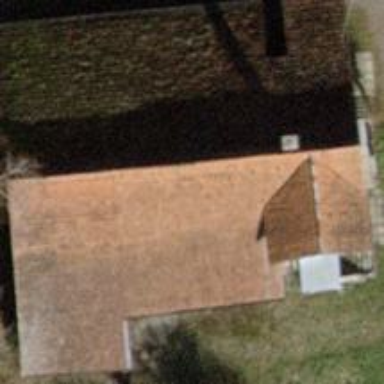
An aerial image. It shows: Farm auxiliary building.